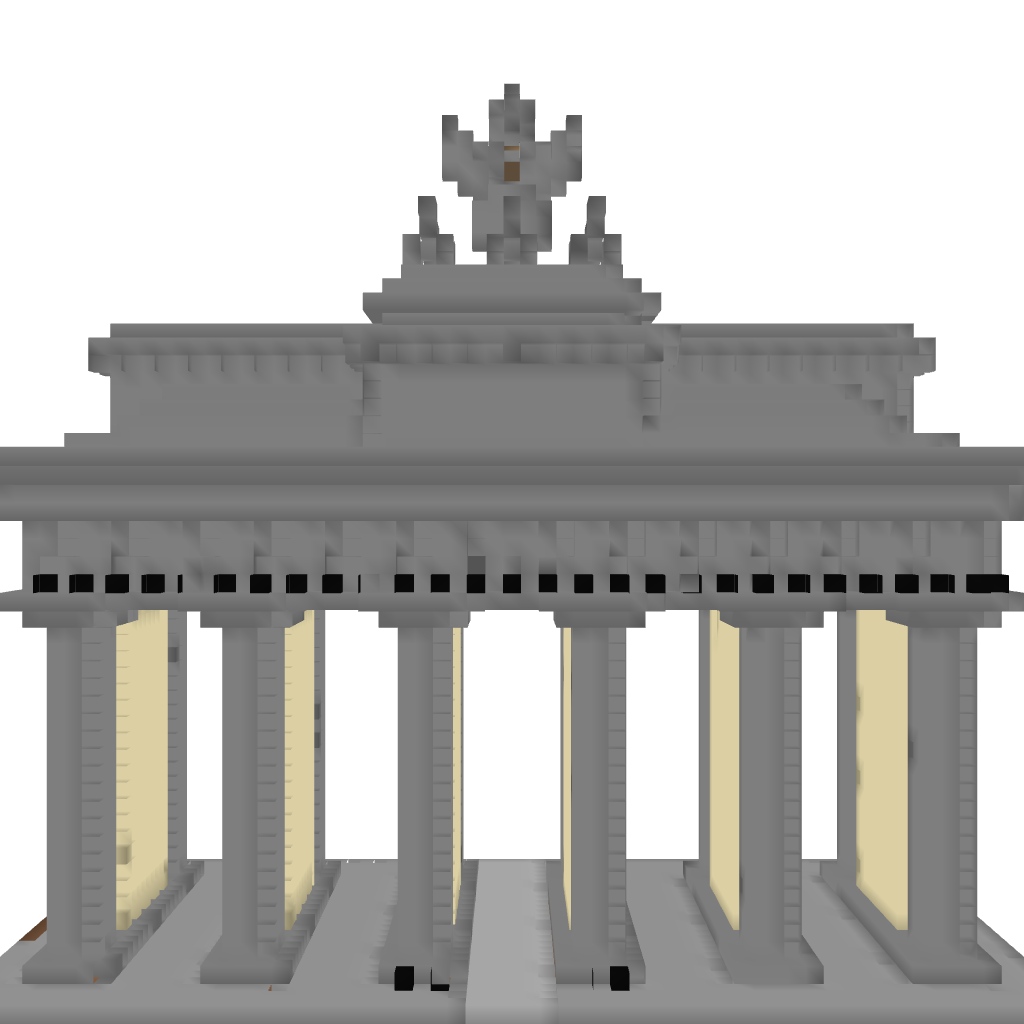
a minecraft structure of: Brandenburger Tor